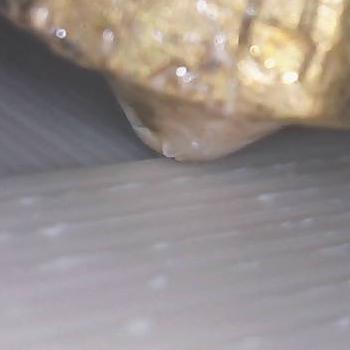
Flow rate: 112%